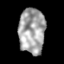
Tissue: lung
Cell type: Endothelial cells
Senescence score: 0.1996
Nuclear area (px): 1169
Mean DAPI intensity: 165.125